Question: I have a canvas in my Window and occasionally I want to take snapshots of the content.
I have the following method to do so:
'''
private PngBitmapEncoder captureVisual(Visual v)
{
RenderTargetBitmap bmp = new RenderTargetBitmap(546, 410, 120, 96, PixelFormats.Pbgra32);
bmp.Render(v);
PngBitmapEncoder encoder = new PngBitmapEncoder();
encoder.Interlace = PngInterlaceOption.On;
encoder.Frames.Add(BitmapFrame.Create(bmp));
return encoder;
}
'''
I call this method with the following method which is called by a press button action(the idea is to add the picture to another canvas which will display the "photo":
'''
private void take_photo(Object sender, RoutedEventArgs e)
{
System.Windows.Controls.Image photoImg = new System.Windows.Controls.Image();
BitmapEncoder enc = captureVisual(videoCanvas);
photoImg.Source = enc.Frames[0];
photoCanvas.Children.Add(photoImg);
}
'''
The problem:
When I take the photo the origin of the photo/bitmap is the origin of the canvas but the origin of the window. So the Canvas appears in the bitmap translated towards bottom/right in the same position as it is in relation to the top-left corner of the window. I have no idea why this is happening.
As an example see the pic below: There is white space to the top left and the actual content is translated to the bottom right. The origin should be where the actual image is located. I will try to put around a border to make it easier to visualize the problem(sorry I don't know how to put a border around the image if anyone knows please tell me or edit it yourself. Thanks).

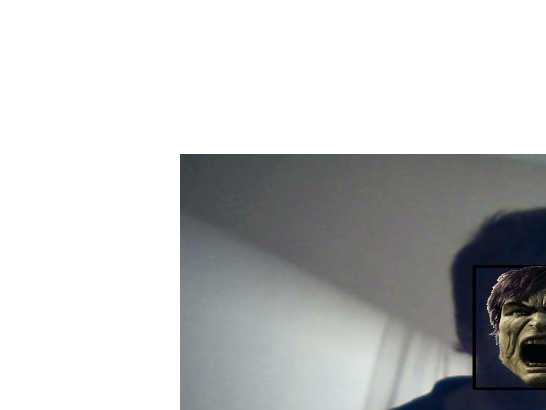
Answer: Thanks to the comment of dowhilefor I got the answer from this <URL>:
The problem is WPF implicitly adds the margins of the Canvas in relation to the parent container. In my case the parent container was a Grid and I didn't define any margins, the canvas was filling a specific cell. Nevertheless this somehow gets incorporated in the bitmap.
The solution, wrap the Canvas around another Canvas. That's stupid but it works. IMHO this is a bug in WPF:
'''
<Canvas
Name="outerCanvas"
HorizontalAlignment="Stretch"
VerticalAlignment="Stretch"
Grid.Row="1" Grid.Column="1">
<Canvas
Name="videoCanvas"
Canvas.Left="0"
Canvas.Top="0"
HorizontalAlignment="Stretch"
VerticalAlignment="Stretch"
/>
</Canvas>
'''